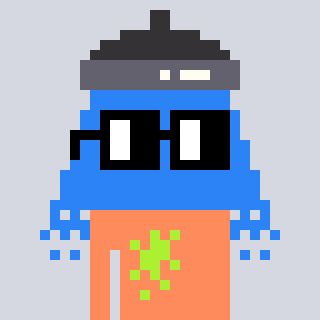
a pixel art character with square black glasses, a shower-shaped head and a peachy-colored body on a cool background